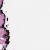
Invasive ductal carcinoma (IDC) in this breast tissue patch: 0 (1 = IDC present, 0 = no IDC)